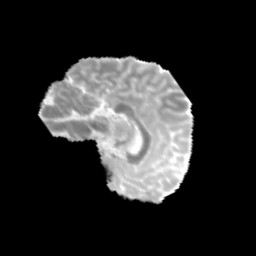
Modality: MD
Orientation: sagittal
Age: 11
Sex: male
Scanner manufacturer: siemens
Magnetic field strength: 3 T
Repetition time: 3.8 s
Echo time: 0.07 s